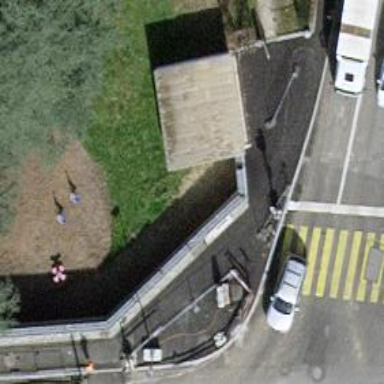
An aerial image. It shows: Kerb serving as barrier.